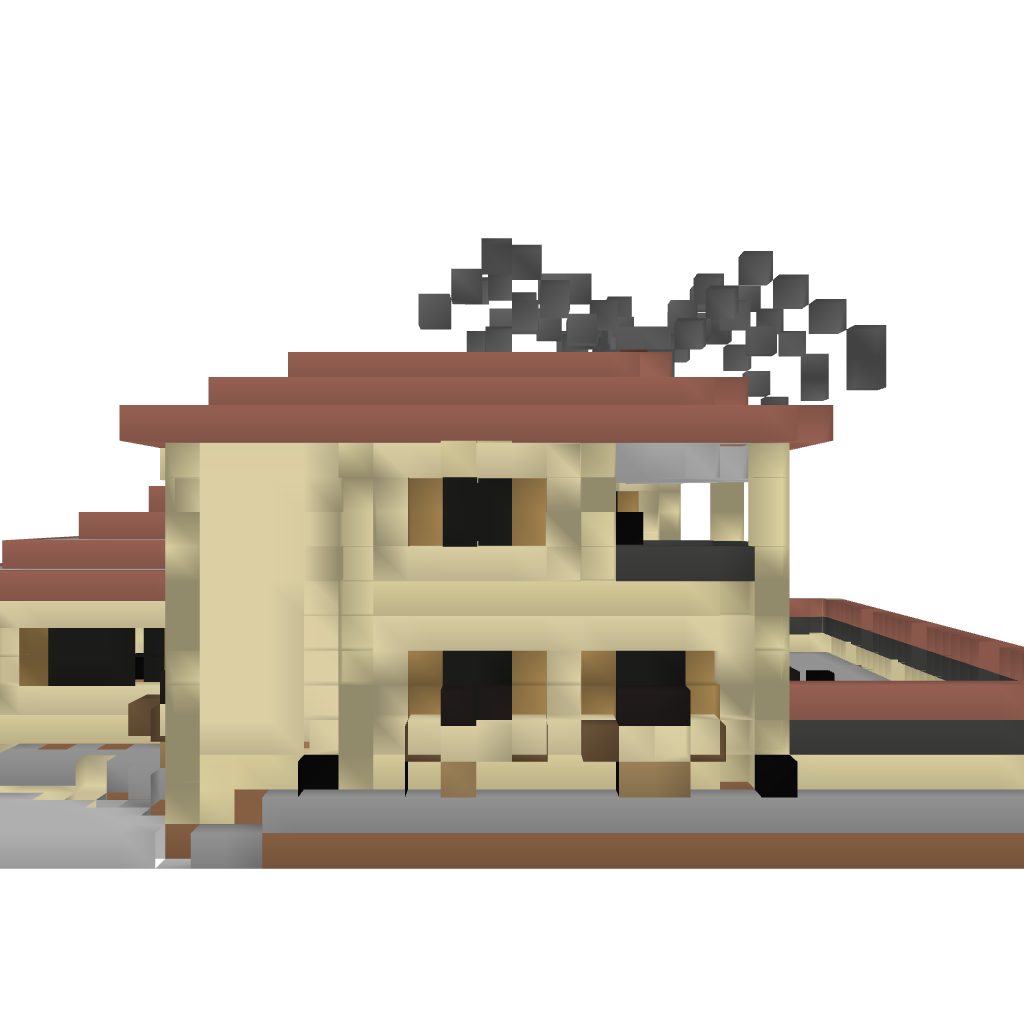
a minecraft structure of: mediterraneanhouse